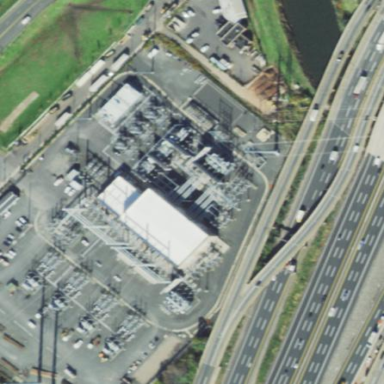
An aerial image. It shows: Transmission substation.